Aerial crown-view tile of a tropical tree (Barro Colorado Island, Panama), acquired 20250512:
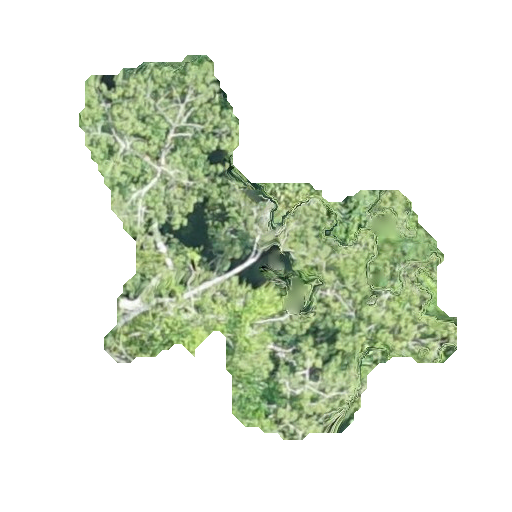
Species: Ceiba pentandra
GBIF accepted scientific name: Ceiba pentandra
Crown area: 115.186 m²